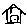
Label: house